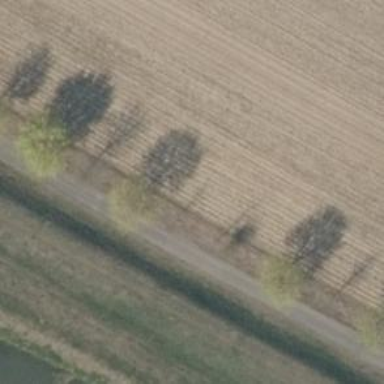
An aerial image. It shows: Row of deciduous broadleaved trees.